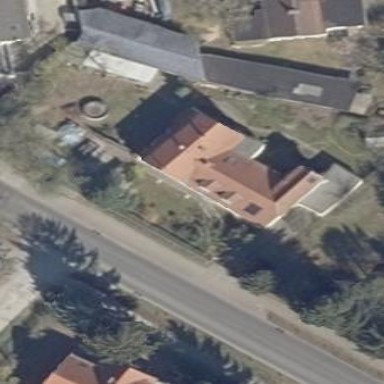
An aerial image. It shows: Detached building.